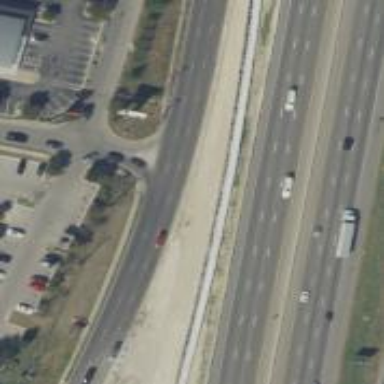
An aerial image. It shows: Asphalt frontage road connected to primary link highway.